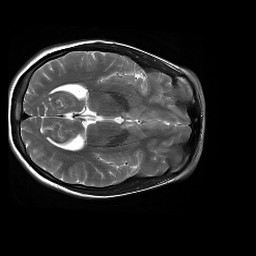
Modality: T2w
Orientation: axial
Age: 22
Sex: female
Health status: healthy
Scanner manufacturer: siemens
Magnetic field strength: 3 T
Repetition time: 4.01 s
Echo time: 0.116 s